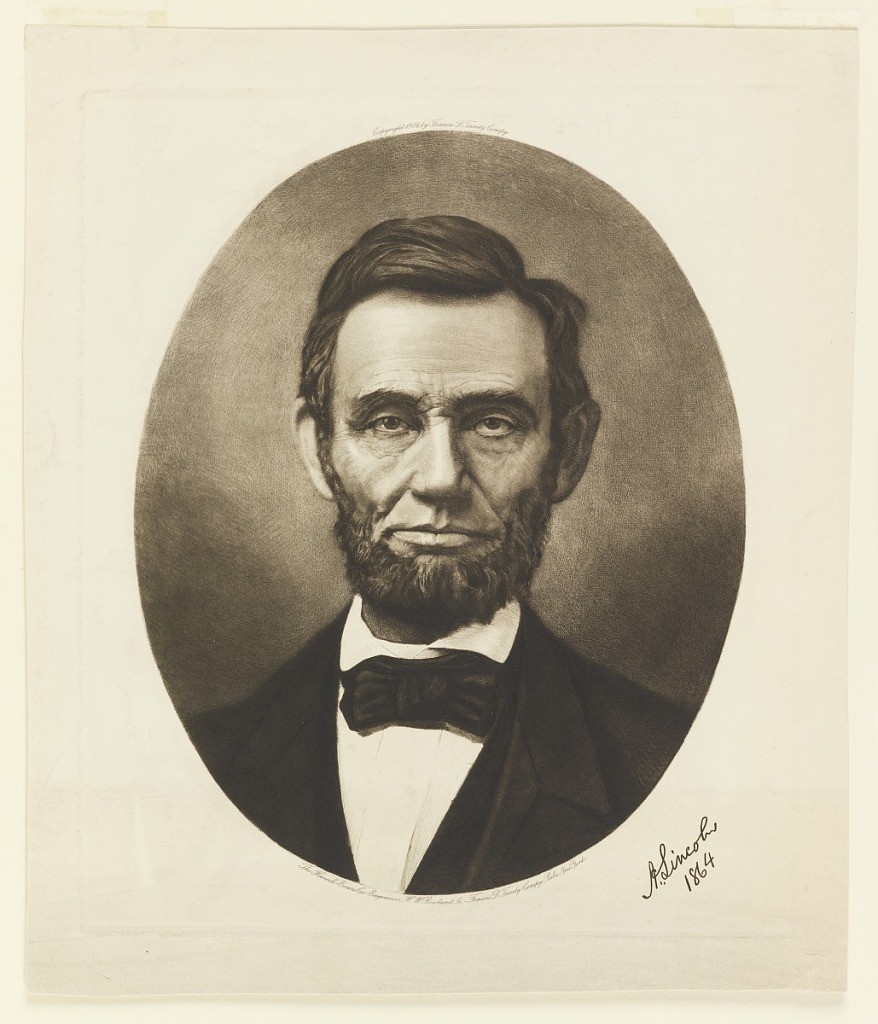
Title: Portrait of Abraham Lincoln
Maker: H.W Rowland, American
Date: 1906
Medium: Mezzotint with drypoint and black ink on white wove paper
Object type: Print
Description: Bust portrait of Abraham Lincoln within an oval.